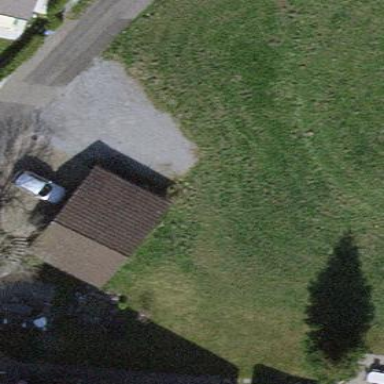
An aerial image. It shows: Garage.